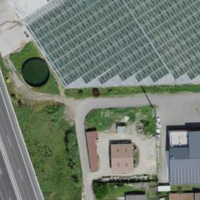
EUNIS habitat code: 57
Species observed at this site:
Cyperus esculentus